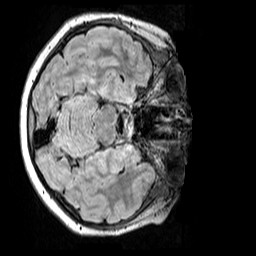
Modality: FLAIR
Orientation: axial
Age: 12
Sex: male
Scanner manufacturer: siemens
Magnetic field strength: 3 T
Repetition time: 5 s
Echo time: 0.388 s